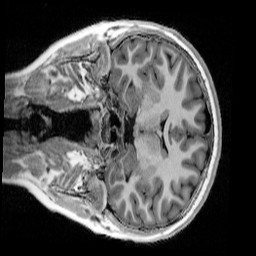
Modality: UNIT1_denoised
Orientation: coronal
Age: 11
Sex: female
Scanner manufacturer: siemens
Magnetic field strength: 3 T
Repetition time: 4 s
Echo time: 0.00303 s